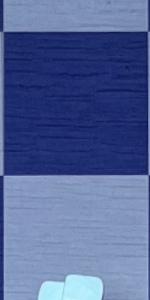
Label: Empty